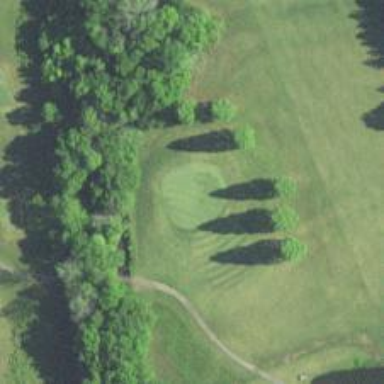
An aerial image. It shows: Golf hole.